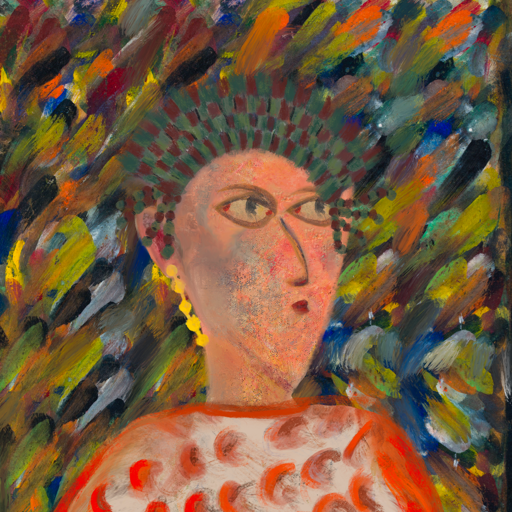
Background: An_Impression, Head And Neck Side: Irani, Face Side: GypsyMother, Bust: Rupkatha, Hair Side: Blank, Head Accessory: After_Raid_Crown, Second Necklace: Blank, Necklace: Blank, Baby: Blank